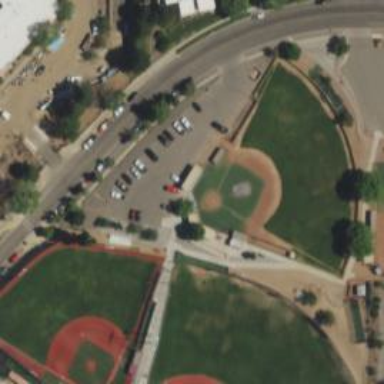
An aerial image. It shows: Baseball pitch for leisure land.